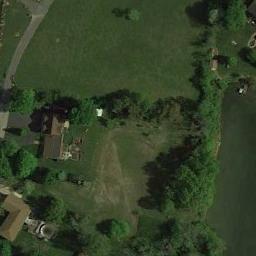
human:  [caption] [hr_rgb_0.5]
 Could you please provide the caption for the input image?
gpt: There are many green trees and several buildings on the green grass, And a turquoise lake beside the lawn .

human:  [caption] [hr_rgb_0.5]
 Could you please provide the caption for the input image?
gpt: This meadow has dense grasses, Some trees and a lake and some houses are next to the meadow .

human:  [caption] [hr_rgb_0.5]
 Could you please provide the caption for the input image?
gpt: There are several buildings of different shapes and many trees in the meadow .

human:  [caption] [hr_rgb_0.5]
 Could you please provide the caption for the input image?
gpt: The entire image is dominated by grass .

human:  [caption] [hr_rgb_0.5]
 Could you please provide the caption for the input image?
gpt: There are some green trees and buildings beside the green meadow .